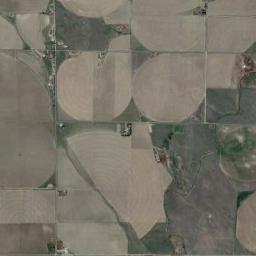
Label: circular_farmland